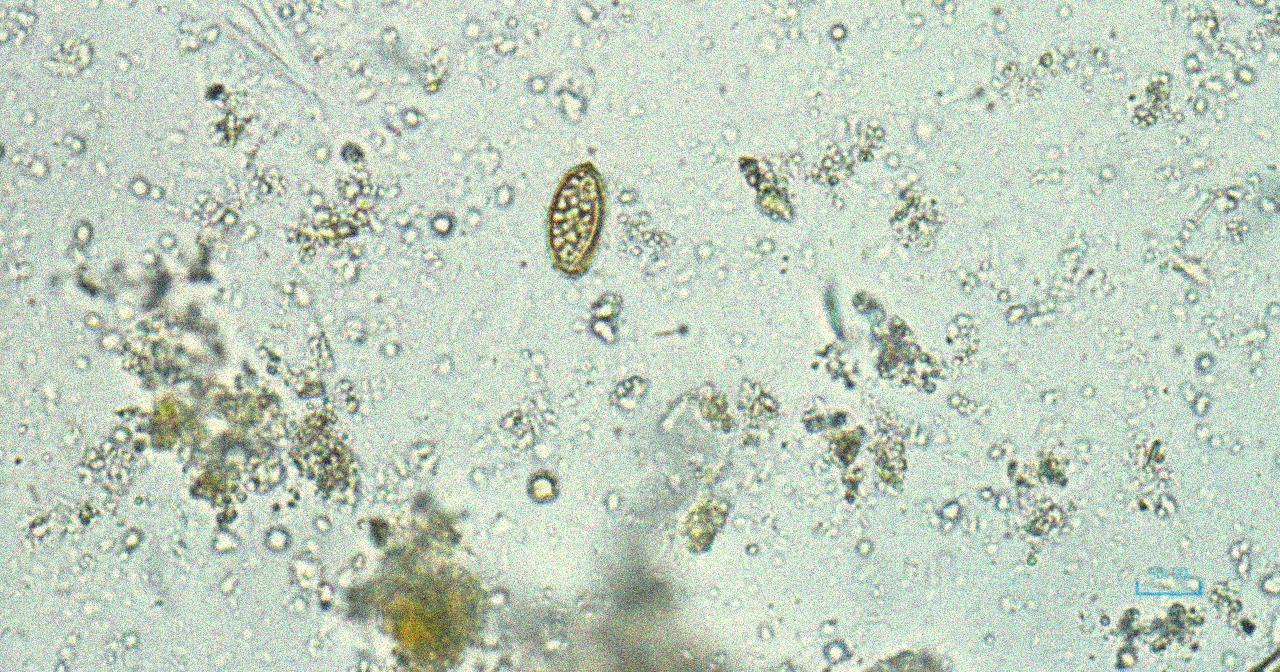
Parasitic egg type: Opisthorchis viverrine